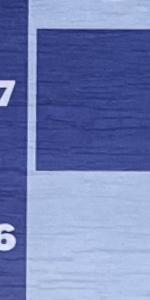
Label: Empty